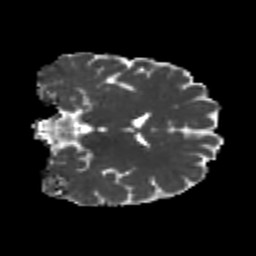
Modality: MD
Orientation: coronal
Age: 22
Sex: male
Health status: healthy
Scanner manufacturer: philips
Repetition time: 7.386 s
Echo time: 0.08599 s